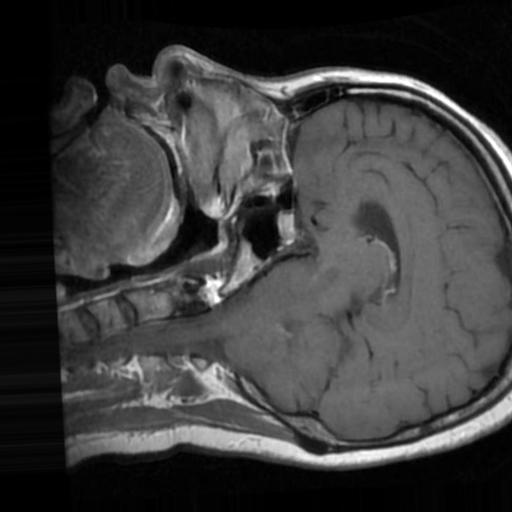
Label: brain_tumor